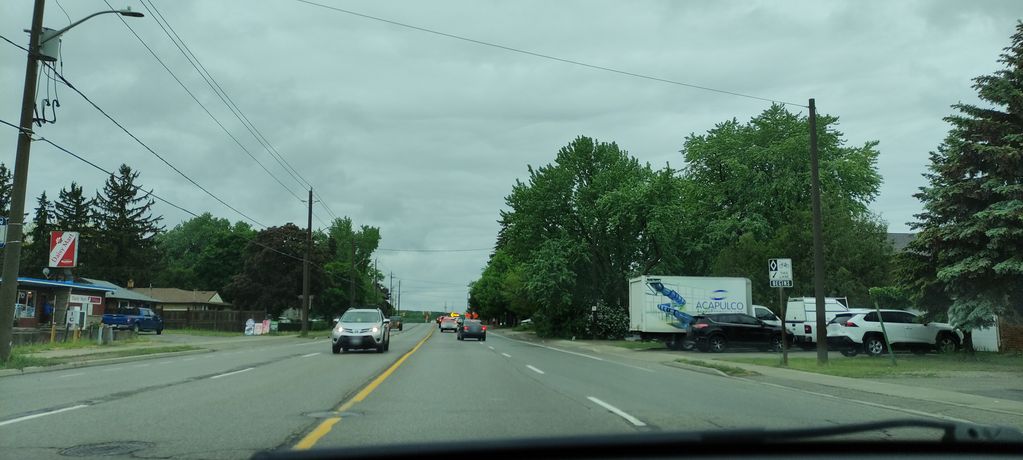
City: kitchener-waterloo